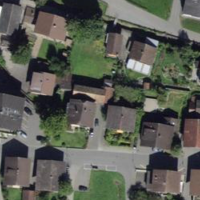
EUNIS habitat code: 54
Species observed at this site:
Corylus avellana